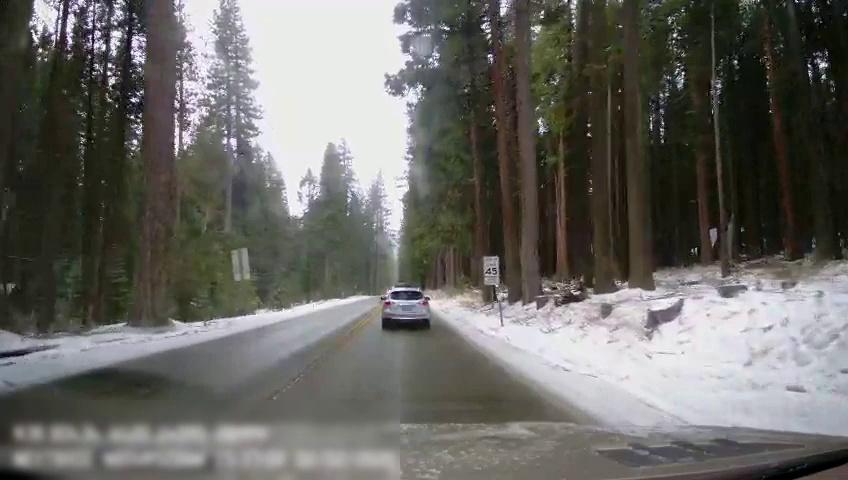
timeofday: Day
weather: Snowy
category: Drivable Space
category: Vehicles | Truck
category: Vehicles | SUV
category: Lanes | Current Lane
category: Lanes | Opposite Lane
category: Traffic | Signs
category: Traffic | Signs